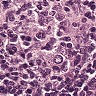
Metastatic tissue present: no